Question: I make a script to read excel file, And it's no problem to run on IDEA IDK or cmd by 'java -jar script.jar' .

However, when I use exe4j to transfer EXE file. It reports error like:
'''
Exception in thread "AWT-EventQueue-0" java.lang.ExceptionInInitializerError
at org.apache.poi.ss.util.CellReference.<init>(CellReference.java:109)
at org.apache.poi.xssf.usermodel.XSSFCell.<init>(XSSFCell.java:117)
at org.apache.poi.xssf.usermodel.XSSFRow.<init>(XSSFRow.java:74)
at org.apache.poi.xssf.usermodel.XSSFSheet.initRows(XSSFSheet.java:270)
at org.apache.poi.xssf.usermodel.XSSFSheet.read(XSSFSheet.java:233)
at org.apache.poi.xssf.usermodel.XSSFSheet.onDocumentRead(XSSFSheet.java:220)
at org.apache.poi.xssf.usermodel.XSSFWorkbook.parseSheet(XSSFWorkbook.java:452)
at org.apache.poi.xssf.usermodel.XSSFWorkbook.onDocumentRead(XSSFWorkbook.java:417)
at org.apache.poi.ooxml.POIXMLDocument.load(POIXMLDocument.java:184)
at org.apache.poi.xssf.usermodel.XSSFWorkbook.<init>(XSSFWorkbook.java:286)
at org.apache.poi.xssf.usermodel.XSSFWorkbook.<init>(XSSFWorkbook.java:307)
at proect.Util.Excel_Util.readDataSet(Excel_Util.java:90)
at proect.Util.Excel_Util.dealDataset(Excel_Util.java:54)
at proect.Main.<init>(Main.java:58)
at proect.Main$10.run(Main.java:578)
at java.desktop/java.awt.event.InvocationEvent.dispatch(InvocationEvent.java:318)
at java.desktop/java.awt.EventQueue.dispatchEventImpl(EventQueue.java:773)
at java.desktop/java.awt.EventQueue$4.run(EventQueue.java:720)
at java.desktop/java.awt.EventQueue$4.run(EventQueue.java:714)
at java.base/java.security.AccessController.doPrivileged(AccessController.java:399)
at java.base/java.security.ProtectionDomain$JavaSecurityAccessImpl.doIntersectionPrivilege(ProtectionDomain.java:86)
at java.desktop/java.awt.EventQueue.dispatchEvent(EventQueue.java:742)
at java.desktop/java.awt.EventDispatchThread.pumpOneEventForFilters(EventDispatchThread.java:203)
at java.desktop/java.awt.EventDispatchThread.pumpEventsForFilter(EventDispatchThread.java:124)
at java.desktop/java.awt.EventDispatchThread.pumpEventsForHierarchy(EventDispatchThread.java:113)
at java.desktop/java.awt.EventDispatchThread.pumpEvents(EventDispatchThread.java:109)
at java.desktop/java.awt.EventDispatchThread.pumpEvents(EventDispatchThread.java:101)
at java.desktop/java.awt.EventDispatchThread.run(EventDispatchThread.java:90)
Caused by: java.nio.charset.UnsupportedCharsetException: Big5
at java.base/java.nio.charset.Charset.forName(Charset.java:527)
at org.apache.poi.util.StringUtil.<clinit>(StringUtil.java:39)
... 28 more
'''
The D1.excel is the file to read. The excel code like:
'''
@SuppressWarnings("resource")
public static void readDataSet(String filePath){
InputStream in;
DataFormatter formatter = new DataFormatter();
try{
Excel_Util eu = new Excel_Util();
ClassLoader cl = eu.getClass().getClassLoader();
in = cl.getResourceAsStream("D1.xlsx");
//input = new FileInputStream(filePath);
XSSFWorkbook book = new XSSFWorkbook(in);
XSSFSheet sheet = book.getSheetAt(0);
XSSFRow row;
for(int i=sheet.getFirstRowNum()+1;i<sheet.getPhysicalNumberOfRows();++i){
row = sheet.getRow(i);
Scheme_No_Column.add(row.getCell(0).getStringCellValue());
Pv_Capacity_Column.add(row.getCell(1).getStringCellValue());
Device_No_Column.add(row.getCell(2).getStringCellValue());
Power_Column.add(formatter.formatCellValue(sheet.getRow(i).getCell(3)));
}
}catch(FileNotFoundException IOE){
System.out.println("Wen Jian Bu Zai Zheng Que De Wei Zhi (the file is not found in the location)");
}catch(IOException IOE){
System.out.println("ExcelDe Wen Jian Nei Rong Bu Zheng Que (the content of the excel is not correct)");
}
}
'''
The awt code like:
'''
package proect;
/*
* Click nbfs://nbhost/SystemFileSystem/Templates/Licenses/license-default.txt to change this license
* Click nbfs://nbhost/SystemFileSystem/Templates/GUIForms/JFrame.java to edit this template
*/
import javax.swing.*;
import java.awt.*;
/**
*
* @author Lenovo
*/
import proect.Util.Excel_Util;
import proect.Util.Regular_Match_Engine;
import java.awt.*;
import java.io.InputStream;
import java.util.ArrayList;
import java.util.Scanner;
import javax.swing.border.Border;
import proect.PV.Devices;
import proect.PV.PV_Modules;
public class Main extends javax.swing.JFrame {
/**
* Creates new form Home
*/
//private static boolean loop = true;
private static int case_=2;
JFrame frame_1 = new JFrame();
JProgressBar bar = new JProgressBar();
Excel_Util excel = new Excel_Util();
PV_Modules pv = new PV_Modules();
ArrayList<Devices> List = new ArrayList();
Regular_Match_Engine RME = new Regular_Match_Engine();
public Main() {
//handle data
List = excel.dealDataset("./src/main/java/proect/dataset/D1.xlsx");
List = pv.mergeDevices(List);
//TextAreaOutputStream st = new TextAreaOutputStream(jTextArea1,"output");
//
//Begin_frame_1();
//frame_1.dispose();
ClassLoader cl = this.getClass().getClassLoader();
String path = this.getClass().getProtectionDomain().getCodeSource().getLocation().getPath();
this.setTitle("Guang Fu Xing Hao Shai Xuan Jiao Ben ");
ImageIcon image = new ImageIcon(path+"/petro.png");
this.setIconImage(image.getImage());
initComponents();
}
// <editor-fold defaultstate="collapsed" desc="Generated Code">//GEN-BEGIN:initComponents
private void initComponents() {
bg = new javax.swing.JPanel();
sidepane = new javax.swing.JPanel();
btn_search = new javax.swing.JPanel();
jLabel2 = new javax.swing.JLabel();
jPanel3 = new javax.swing.JPanel();
jLabel4 = new javax.swing.JLabel();
btn_exit = new javax.swing.JPanel();
jLabel6 = new javax.swing.JLabel();
jLabel9 = new javax.swing.JLabel();
jSeparator1 = new javax.swing.JSeparator();
btn_pv1 = new javax.swing.JPanel();
jLabel11 = new javax.swing.JLabel();
jPanel1 = new javax.swing.JPanel();
jLabel7 = new javax.swing.JLabel();
jTextField1 = new javax.swing.JTextField();
jLabel10 = new javax.swing.JLabel();
jButton2 = new javax.swing.JButton();
jLabel8 = new javax.swing.JLabel();
jScrollPane2 = new javax.swing.JScrollPane();
jTextArea1 = new javax.swing.JTextArea();
setDefaultCloseOperation(javax.swing.WindowConstants.EXIT_ON_CLOSE);
bg.setBackground(new java.awt.Color(255, 255, 255));
sidepane.setBackground(new java.awt.Color(54, 33, 89));
sidepane.setLayout(new org.netbeans.lib.awtextra.AbsoluteLayout());
btn_search.setBackground(new java.awt.Color(64, 43, 100));
btn_search.addMouseListener(new java.awt.event.MouseAdapter() {
public void mousePressed(java.awt.event.MouseEvent evt) {
btn_searchMousePressed(evt);
}
});
jLabel2.setFont(new java.awt.Font("Microsoft YaHei UI Light", 1, 12)); // NOI18N
jLabel2.setForeground(new java.awt.Color(204, 204, 204));
jLabel2.setHorizontalAlignment(javax.swing.SwingConstants.CENTER);
jLabel2.setText("1. Jian Dan Quan Ju Sou Suo ");
jLabel2.addMouseListener(new java.awt.event.MouseAdapter() {
public void mouseClicked(java.awt.event.MouseEvent evt) {
jLabel2MouseClicked(evt);
}
public void mousePressed(java.awt.event.MouseEvent evt) {
jLabel2MousePressed(evt);
}
});
javax.swing.GroupLayout btn_searchLayout = new javax.swing.GroupLayout(btn_search);
btn_search.setLayout(btn_searchLayout);
btn_searchLayout.setHorizontalGroup(
btn_searchLayout.createParallelGroup(javax.swing.GroupLayout.Alignment.LEADING)
.addGroup(btn_searchLayout.createSequentialGroup()
.addGap(71, 71, 71)
.addComponent(jLabel2)
.addContainerGap(83, Short.MAX_VALUE))
);
btn_searchLayout.setVerticalGroup(
btn_searchLayout.createParallelGroup(javax.swing.GroupLayout.Alignment.LEADING)
.addGroup(btn_searchLayout.createSequentialGroup()
.addGap(43, 43, 43)
.addComponent(jLabel2)
.addContainerGap(javax.swing.GroupLayout.DEFAULT_SIZE, Short.MAX_VALUE))
);
sidepane.add(btn_search, new org.netbeans.lib.awtextra.AbsoluteConstraints(0, 180, 240, 60));
jPanel3.setBackground(new java.awt.Color(85, 65, 118));
jPanel3.addMouseListener(new java.awt.event.MouseAdapter() {
public void mousePressed(java.awt.event.MouseEvent evt) {
jPanel3MousePressed(evt);
}
});
jLabel4.setFont(new java.awt.Font("Microsoft YaHei UI Light", 1, 12)); // NOI18N
jLabel4.setForeground(new java.awt.Color(204, 204, 204));
jLabel4.setHorizontalAlignment(javax.swing.SwingConstants.CENTER);
jLabel4.setText("Huan Ying Lai Dao Shai Xuan Jiao Ben ");
javax.swing.GroupLayout jPanel3Layout = new javax.swing.GroupLayout(jPanel3);
jPanel3.setLayout(jPanel3Layout);
jPanel3Layout.setHorizontalGroup(
jPanel3Layout.createParallelGroup(javax.swing.GroupLayout.Alignment.LEADING)
.addGroup(jPanel3Layout.createSequentialGroup()
.addGap(75, 75, 75)
.addComponent(jLabel4)
.addContainerGap(66, Short.MAX_VALUE))
);
jPanel3Layout.setVerticalGroup(
jPanel3Layout.createParallelGroup(javax.swing.GroupLayout.Alignment.LEADING)
.addGroup(jPanel3Layout.createSequentialGroup()
.addGap(41, 41, 41)
.addComponent(jLabel4)
.addContainerGap(javax.swing.GroupLayout.DEFAULT_SIZE, Short.MAX_VALUE))
);
sidepane.add(jPanel3, new org.netbeans.lib.awtextra.AbsoluteConstraints(0, 120, 240, 60));
btn_exit.setBackground(new java.awt.Color(64, 43, 100));
btn_exit.addMouseListener(new java.awt.event.MouseAdapter() {
public void mousePressed(java.awt.event.MouseEvent evt) {
btn_exitMousePressed(evt);
}
});
jLabel6.setFont(new java.awt.Font("Microsoft YaHei UI Light", 1, 12)); // NOI18N
jLabel6.setForeground(new java.awt.Color(204, 204, 204));
jLabel6.setHorizontalAlignment(javax.swing.SwingConstants.CENTER);
jLabel6.setText("3. Chi Kai Jiao Ben ");
jLabel6.addMouseListener(new java.awt.event.MouseAdapter() {
public void mouseClicked(java.awt.event.MouseEvent evt) {
jLabel6MouseClicked(evt);
}
});
javax.swing.GroupLayout btn_exitLayout = new javax.swing.GroupLayout(btn_exit);
btn_exit.setLayout(btn_exitLayout);
btn_exitLayout.setHorizontalGroup(
btn_exitLayout.createParallelGroup(javax.swing.GroupLayout.Alignment.LEADING)
.addGroup(btn_exitLayout.createSequentialGroup()
.addGap(71, 71, 71)
.addComponent(jLabel6)
.addContainerGap(106, Short.MAX_VALUE))
);
btn_exitLayout.setVerticalGroup(
btn_exitLayout.createParallelGroup(javax.swing.GroupLayout.Alignment.LEADING)
.addGroup(btn_exitLayout.createSequentialGroup()
.addGap(42, 42, 42)
.addComponent(jLabel6)
.addContainerGap(javax.swing.GroupLayout.DEFAULT_SIZE, Short.MAX_VALUE))
);
sidepane.add(btn_exit, new org.netbeans.lib.awtextra.AbsoluteConstraints(0, 310, 240, 60));
jLabel9.setFont(new java.awt.Font("Mistral", 1, 24)); // NOI18N
jLabel9.setForeground(new java.awt.Color(204, 204, 204));
jLabel9.setHorizontalAlignment(javax.swing.SwingConstants.CENTER);
jLabel9.setText("KeepToo");
sidepane.add(jLabel9, new org.netbeans.lib.awtextra.AbsoluteConstraints(80, 20, -1, -1));
sidepane.add(jSeparator1, new org.netbeans.lib.awtextra.AbsoluteConstraints(20, 40, 190, 10));
btn_pv1.setBackground(new java.awt.Color(64, 43, 100));
btn_pv1.addMouseListener(new java.awt.event.MouseAdapter() {
public void mouseClicked(java.awt.event.MouseEvent evt) {
btn_pv1MouseClicked(evt);
}
});
jLabel11.setFont(new java.awt.Font("Microsoft YaHei UI Light", 1, 12)); // NOI18N
jLabel11.setForeground(new java.awt.Color(204, 204, 204));
jLabel11.setHorizontalAlignment(javax.swing.SwingConstants.CENTER);
jLabel11.setText("2. Guang Fu She Bei Rong Liang Cha Xun ");
jLabel11.addMouseListener(new java.awt.event.MouseAdapter() {
public void mouseClicked(java.awt.event.MouseEvent evt) {
jLabel11MouseClicked(evt);
}
public void mousePressed(java.awt.event.MouseEvent evt) {
jLabel11MousePressed(evt);
}
});
javax.swing.GroupLayout btn_pv1Layout = new javax.swing.GroupLayout(btn_pv1);
btn_pv1.setLayout(btn_pv1Layout);
btn_pv1Layout.setHorizontalGroup(
btn_pv1Layout.createParallelGroup(javax.swing.GroupLayout.Alignment.LEADING)
.addGroup(btn_pv1Layout.createSequentialGroup()
.addGap(69, 69, 69)
.addComponent(jLabel11)
.addContainerGap(65, Short.MAX_VALUE))
);
btn_pv1Layout.setVerticalGroup(
btn_pv1Layout.createParallelGroup(javax.swing.GroupLayout.Alignment.LEADING)
.addGroup(btn_pv1Layout.createSequentialGroup()
.addGap(47, 47, 47)
.addComponent(jLabel11)
.addContainerGap(javax.swing.GroupLayout.DEFAULT_SIZE, Short.MAX_VALUE))
);
sidepane.add(btn_pv1, new org.netbeans.lib.awtextra.AbsoluteConstraints(0, 240, -1, 70));
jPanel1.setBackground(new java.awt.Color(110, 89, 222));
jLabel7.setFont(new java.awt.Font("Microsoft YaHei UI Light", 1, 14)); // NOI18N
jLabel7.setForeground(new java.awt.Color(204, 204, 204));
jLabel7.setHorizontalAlignment(javax.swing.SwingConstants.CENTER);
jLabel7.setText("Guan Li Xi Tong ");
jTextField1.setText("Shu Ru Guang Fu Rong Liang ((kWp))...");
jTextField1.addActionListener(new java.awt.event.ActionListener() {
public void actionPerformed(java.awt.event.ActionEvent evt) {
jTextField1ActionPerformed(evt);
}
});
jLabel10.setFont(new java.awt.Font("Microsoft YaHei UI Light", 0, 18)); // NOI18N
jLabel10.setForeground(new java.awt.Color(255, 255, 255));
jLabel10.setHorizontalAlignment(javax.swing.SwingConstants.CENTER);
jLabel10.setText("Qing Shu Ru Guan Jian Ci :__________________________________________");
jButton2.setText("Que Ren ");
jButton2.addActionListener(new java.awt.event.ActionListener() {
public void actionPerformed(java.awt.event.ActionEvent evt) {
jButton2ActionPerformed(evt);
}
});
javax.swing.GroupLayout jPanel1Layout = new javax.swing.GroupLayout(jPanel1);
jPanel1.setLayout(jPanel1Layout);
jPanel1Layout.setHorizontalGroup(
jPanel1Layout.createParallelGroup(javax.swing.GroupLayout.Alignment.LEADING)
.addGroup(jPanel1Layout.createSequentialGroup()
.addGroup(jPanel1Layout.createParallelGroup(javax.swing.GroupLayout.Alignment.LEADING)
.addGroup(jPanel1Layout.createSequentialGroup()
.addGap(65, 65, 65)
.addGroup(jPanel1Layout.createParallelGroup(javax.swing.GroupLayout.Alignment.TRAILING)
.addComponent(jTextField1, javax.swing.GroupLayout.PREFERRED_SIZE, 403, javax.swing.GroupLayout.PREFERRED_SIZE)
.addGroup(jPanel1Layout.createSequentialGroup()
.addComponent(jLabel7)
.addGap(111, 111, 111)))
.addPreferredGap(javax.swing.LayoutStyle.ComponentPlacement.RELATED)
.addComponent(jButton2, javax.swing.GroupLayout.PREFERRED_SIZE, 78, javax.swing.GroupLayout.PREFERRED_SIZE))
.addComponent(jLabel10))
.addContainerGap(87, Short.MAX_VALUE))
);
jPanel1Layout.setVerticalGroup(
jPanel1Layout.createParallelGroup(javax.swing.GroupLayout.Alignment.LEADING)
.addGroup(jPanel1Layout.createSequentialGroup()
.addContainerGap()
.addComponent(jLabel7)
.addPreferredGap(javax.swing.LayoutStyle.ComponentPlacement.RELATED, 27, Short.MAX_VALUE)
.addComponent(jLabel10)
.addPreferredGap(javax.swing.LayoutStyle.ComponentPlacement.RELATED)
.addGroup(jPanel1Layout.createParallelGroup(javax.swing.GroupLayout.Alignment.BASELINE)
.addComponent(jTextField1, javax.swing.GroupLayout.PREFERRED_SIZE, javax.swing.GroupLayout.DEFAULT_SIZE, javax.swing.GroupLayout.PREFERRED_SIZE)
.addComponent(jButton2)))
);
jLabel8.setFont(new java.awt.Font("Microsoft YaHei UI Light", 0, 18)); // NOI18N
jLabel8.setForeground(new java.awt.Color(0, 0, 255));
jLabel8.setHorizontalAlignment(javax.swing.SwingConstants.CENTER);
jLabel8.setText("Sou Suo Jie Guo Ru Xia :");
jTextArea1.setColumns(20);
jTextArea1.setRows(5);
jScrollPane2.setViewportView(jTextArea1);
javax.swing.GroupLayout bgLayout = new javax.swing.GroupLayout(bg);
bg.setLayout(bgLayout);
bgLayout.setHorizontalGroup(
bgLayout.createParallelGroup(javax.swing.GroupLayout.Alignment.LEADING)
.addGroup(bgLayout.createSequentialGroup()
.addComponent(sidepane, javax.swing.GroupLayout.PREFERRED_SIZE, 234, javax.swing.GroupLayout.PREFERRED_SIZE)
.addGroup(bgLayout.createParallelGroup(javax.swing.GroupLayout.Alignment.LEADING)
.addGroup(bgLayout.createSequentialGroup()
.addGap(12, 12, 12)
.addComponent(jLabel8))
.addGroup(bgLayout.createSequentialGroup()
.addPreferredGap(javax.swing.LayoutStyle.ComponentPlacement.RELATED)
.addComponent(jPanel1, javax.swing.GroupLayout.PREFERRED_SIZE, javax.swing.GroupLayout.DEFAULT_SIZE, javax.swing.GroupLayout.PREFERRED_SIZE))
.addGroup(bgLayout.createSequentialGroup()
.addGap(30, 30, 30)
.addComponent(jScrollPane2, javax.swing.GroupLayout.PREFERRED_SIZE, 526, javax.swing.GroupLayout.PREFERRED_SIZE)))
.addContainerGap(javax.swing.GroupLayout.DEFAULT_SIZE, Short.MAX_VALUE))
);
bgLayout.setVerticalGroup(
bgLayout.createParallelGroup(javax.swing.GroupLayout.Alignment.LEADING)
.addGroup(bgLayout.createSequentialGroup()
.addComponent(sidepane, javax.swing.GroupLayout.DEFAULT_SIZE, javax.swing.GroupLayout.DEFAULT_SIZE, Short.MAX_VALUE)
.addContainerGap())
.addGroup(bgLayout.createSequentialGroup()
.addGap(47, 47, 47)
.addComponent(jPanel1, javax.swing.GroupLayout.PREFERRED_SIZE, javax.swing.GroupLayout.DEFAULT_SIZE, javax.swing.GroupLayout.PREFERRED_SIZE)
.addPreferredGap(javax.swing.LayoutStyle.ComponentPlacement.RELATED, 35, Short.MAX_VALUE)
.addComponent(jLabel8)
.addPreferredGap(javax.swing.LayoutStyle.ComponentPlacement.UNRELATED)
.addComponent(jScrollPane2, javax.swing.GroupLayout.PREFERRED_SIZE, 259, javax.swing.GroupLayout.PREFERRED_SIZE)
.addGap(31, 31, 31))
);
javax.swing.GroupLayout layout = new javax.swing.GroupLayout(getContentPane());
getContentPane().setLayout(layout);
layout.setHorizontalGroup(
layout.createParallelGroup(javax.swing.GroupLayout.Alignment.LEADING)
.addComponent(bg, javax.swing.GroupLayout.DEFAULT_SIZE, javax.swing.GroupLayout.DEFAULT_SIZE, Short.MAX_VALUE)
);
layout.setVerticalGroup(
layout.createParallelGroup(javax.swing.GroupLayout.Alignment.LEADING)
.addComponent(bg, javax.swing.GroupLayout.DEFAULT_SIZE, javax.swing.GroupLayout.DEFAULT_SIZE, Short.MAX_VALUE)
);
pack();
}// </editor-fold>//GEN-END:initComponents
private void jLabel11MousePressed(java.awt.event.MouseEvent evt) {//GEN-FIRST:event_jLabel11MousePressed
// TODO add your handling code here:
resetColor(btn_search);
resetColor(btn_exit);
setColor(btn_pv1);
}//GEN-LAST:event_jLabel11MousePressed
private void jPanel3MousePressed(java.awt.event.MouseEvent evt) {//GEN-FIRST:event_jPanel3MousePressed
// TODO add your handling code here:
}//GEN-LAST:event_jPanel3MousePressed
private void btn_searchMousePressed(java.awt.event.MouseEvent evt) {//GEN-FIRST:event_btn_searchMousePressed
// TODO add your handling code here:
setColor(btn_search);
resetColor(btn_exit);
resetColor(btn_pv1);
}//GEN-LAST:event_btn_searchMousePressed
private void btn_exitMousePressed(java.awt.event.MouseEvent evt) {//GEN-FIRST:event_btn_exitMousePressed
// TODO add your handling code here:
resetColor(btn_search);
setColor(btn_exit);
resetColor(btn_pv1);
}//GEN-LAST:event_btn_exitMousePressed
private void jLabel2MousePressed(java.awt.event.MouseEvent evt) {//GEN-FIRST:event_jLabel2MousePressed
// TODO add your handling code here:
}//GEN-LAST:event_jLabel2MousePressed
private void jTextField1ActionPerformed(java.awt.event.ActionEvent evt) {//GEN-FIRST:event_jTextField1ActionPerformed
// TODO add your handling code here:
}//GEN-LAST:event_jTextField1ActionPerformed
private void jButton2ActionPerformed(java.awt.event.ActionEvent evt) {//GEN-FIRST:event_jButton2ActionPerformed
if(case_==1){
String searchContent = jTextField1.getText();
RME.Text_matching(List, searchContent);
jTextArea1.setText(""+RME.getString());
RME.clear();
}else if(case_==2){
String searchContent = jTextField1.getText();
RME.Pv_Capacity_matching(List, searchContent);
jTextArea1.setText(""+RME.getString());
RME.clear();
}
// TODO add your handling code here:
}//GEN-LAST:event_jButton2ActionPerformed
//Dian Ji Xuan Xiang 1
private void jLabel2MouseClicked(java.awt.event.MouseEvent evt) {//GEN-FIRST:event_jLabel2MouseClicked
case_=1;
jTextField1.setText("Shu Ru Guan Jian Ci ");
// TODO add your handling code here:
}//GEN-LAST:event_jLabel2MouseClicked
private void btn_pv1MouseClicked(java.awt.event.MouseEvent evt) {//GEN-FIRST:event_btn_pv1MouseClicked
// TODO add your handling code here:
}//GEN-LAST:event_btn_pv1MouseClicked
private void jLabel11MouseClicked(java.awt.event.MouseEvent evt) {//GEN-FIRST:event_jLabel11MouseClicked
case_=2;
jTextField1.setText("Shu Ru Guang Fu Rong Liang (kWp)");
}//GEN-LAST:event_jLabel11MouseClicked
private void jLabel6MouseClicked(java.awt.event.MouseEvent evt) {//GEN-FIRST:event_jLabel6MouseClicked
System.exit(0); // TODO add your handling code here:
}//GEN-LAST:event_jLabel6MouseClicked
void setColor(JPanel panel){
panel.setBackground(new Color(85,65,118));
}
void resetColor(JPanel panel){
panel.setBackground(new Color(63,43,100));
}
/**
* @param args the command line arguments
*/
public static void main(String args[]) {
/* Set the Nimbus look and feel */
//<editor-fold defaultstate="collapsed" desc=" Look and feel setting code (optional) ">
/* If Nimbus (introduced in Java SE 6) is not available, stay with the default look and feel.
* For details see http://download.oracle.com/javase/tutorial/uiswing/lookandfeel/plaf.html
*/
try {
for (javax.swing.UIManager.LookAndFeelInfo info : javax.swing.UIManager.getInstalledLookAndFeels()) {
if ("Nimbus".equals(info.getName())) {
javax.swing.UIManager.setLookAndFeel(info.getClassName());
break;
}
}
} catch (ClassNotFoundException ex) {
java.util.logging.Logger.getLogger(Main.class.getName()).log(java.util.logging.Level.SEVERE, null, ex);
} catch (InstantiationException ex) {
java.util.logging.Logger.getLogger(Main.class.getName()).log(java.util.logging.Level.SEVERE, null, ex);
} catch (IllegalAccessException ex) {
java.util.logging.Logger.getLogger(Main.class.getName()).log(java.util.logging.Level.SEVERE, null, ex);
} catch (javax.swing.UnsupportedLookAndFeelException ex) {
java.util.logging.Logger.getLogger(Main.class.getName()).log(java.util.logging.Level.SEVERE, null, ex);
}
//</editor-fold>
//</editor-fold>
/* Create and display the form */
java.awt.EventQueue.invokeLater(new Runnable() {
public void run() {
new Main().setVisible(true);
}
});
}
// Variables declaration - do not modify//GEN-BEGIN:variables
private javax.swing.JPanel bg;
private javax.swing.JPanel btn_exit;
private javax.swing.JPanel btn_pv1;
private javax.swing.JPanel btn_search;
private javax.swing.JButton jButton2;
private javax.swing.JLabel jLabel10;
private javax.swing.JLabel jLabel11;
private javax.swing.JLabel jLabel2;
private javax.swing.JLabel jLabel4;
private javax.swing.JLabel jLabel6;
private javax.swing.JLabel jLabel7;
private javax.swing.JLabel jLabel8;
private javax.swing.JLabel jLabel9;
private javax.swing.JPanel jPanel1;
private javax.swing.JPanel jPanel3;
private javax.swing.JScrollPane jScrollPane2;
private javax.swing.JSeparator jSeparator1;
private javax.swing.JTextArea jTextArea1;
private javax.swing.JTextField jTextField1;
private javax.swing.JPanel sidepane;
// End of variables declaration//GEN-END:variables
}
'''
I don't understand why it reports error when transfering from to . Could someone help me, thanks.
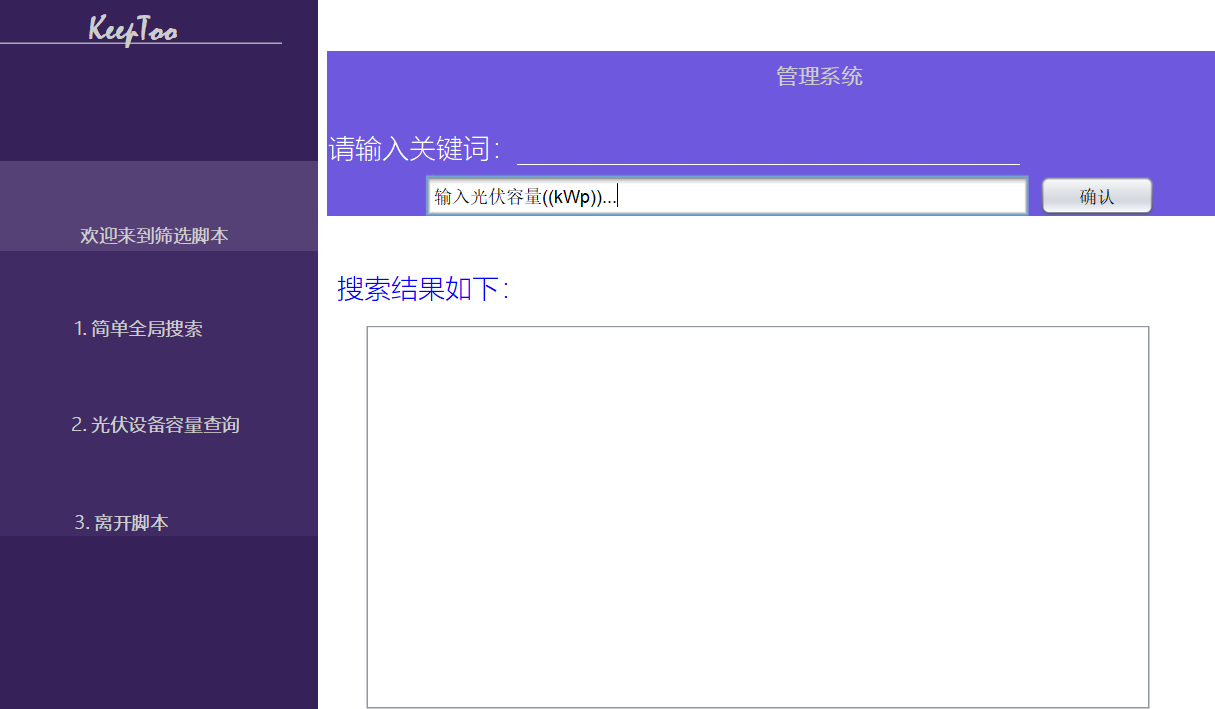
Answer: I have solved problem and thanks for XtremeBaumer and Gagravarr.
Because the JVM cannot support the Character. I create such a converter,which could call the available character set when using the exclusive characters.
Firstly, I create a file named in the folder of META-INF/services.
Then, I create in project folder.
'''
import java.nio.charset.Charset;
import java.nio.charset.spi.CharsetProvider;
import java.util.Collections;
import java.util.Iterator;
public class ChineseCharsetProvider extends CharsetProvider {
private static final String GB2312 = "GB2312";
private static final String BIG5 = "Big5";
private static final String GBK = "GBK";
@Override
public Iterator<Charset> charsets() {
return Collections.emptyIterator();
}
@Override
public Charset charsetForName(String charsetName) {
if (GB2312.equalsIgnoreCase(charsetName) || BIG5.equalsIgnoreCase(charsetName))
return Charset.forName(GBK);
return Charset.defaultCharset();
}
}
'''